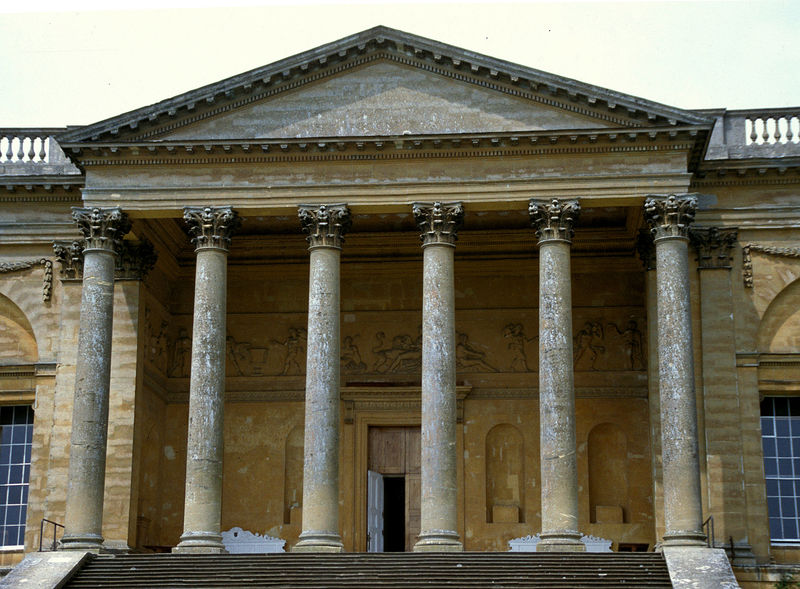
Titel: Südfassade, Portikus, Außen
Künstler: Thomas Pitt
Standort: Stowe, Buckinghamshire
Institution: Stowe House
Schlagwörter: himmel, dreieck, menschen, fenster, marmor, pfeiler, säule, säulen, tür, dach, gebäude, haus, wolke, wand, architektur, barock, sockel, stein, brüstung, klassizismus, girlande, front, renaissance, balkon, relief, bogen, fassade, giebel, mauer, bank, empore, pilaster, rundbogen, treppe, treppen, inschrift, dekor, ornamente, stuck, balken, geländer, stufen, tor, halle, foto, fotografie, eingang, nische, antike, sprossen, palast, balustrade, mosaik, architrav, kapitelle, kapitell, ranke, girlanden, fries, dreiecksgiebel, portal, gesims, skulpturen, sandstein, landhaus, giebelfeld, ionisch, portikus, antik, fresken, freitreppe, ballustrade, tempel, konsolen, fresko, basis, dorisch, sechs, korinthisch, schaft, eierstab, klassizistisch, korintisch, tympanon, nischen, flachdach, reichstag, attika, dreicksgiebel, rundbogenfenster, basen, säulenordnung, lisene, zahnschnitt, vorhalle, guttae, grichisch, dack, figurenfries, walhalla, attikageschoss, baluster, wandvorlage, eingeng, kapital, wandnischen, donaustauf, gel#nder, klassiziscmus, oenament, spreossenfenster, katitell